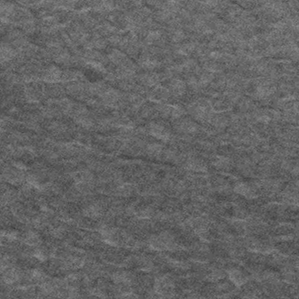
Label: frost